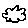
Label: cloud